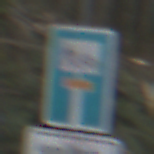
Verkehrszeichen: SackgasseRadverkehrFussgaengerDurchlaessig
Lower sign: HinweisGeaenderteVorfahrtVerkehrsfuehrungVerkehrsregelung3
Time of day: Midday
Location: Outdoor (Nature)
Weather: Overcast
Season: NotSpecified
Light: Natural